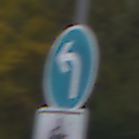
Verkehrszeichen: VorgeschriebeneFahrtrichtungLinks
Zusatzzeichen unten: EinspurigeFahrzeugeFrei3
Umgebung: Outdoor, Nature
Tageszeit: Midday
Wetter: Overcast
Licht: Natural
Jahreszeit: Autumn
Kontrast: LowContrast